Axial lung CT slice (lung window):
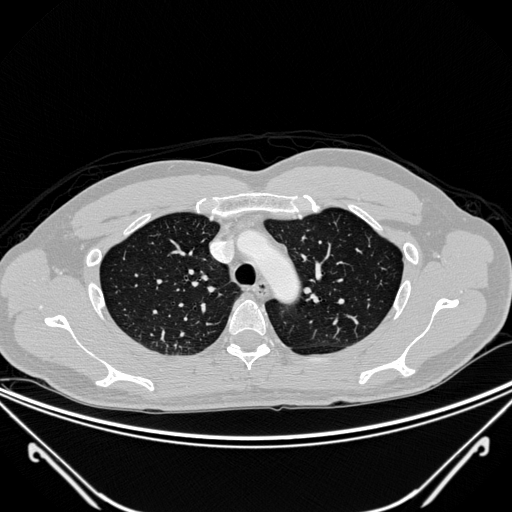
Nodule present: no